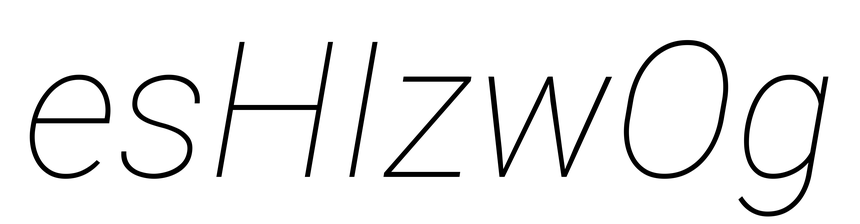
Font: Roboto-Italic_Thin_Italic